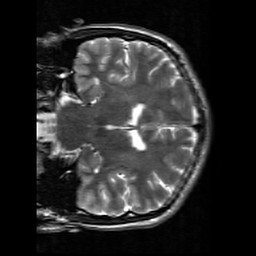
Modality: T2w
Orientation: coronal
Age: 20
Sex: male
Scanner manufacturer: siemens
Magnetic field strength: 3 T
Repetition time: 7 s
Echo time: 0.09 s